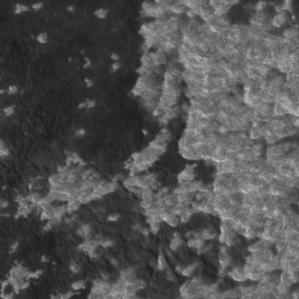
Label: non_frost